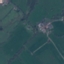
Label: Pasture